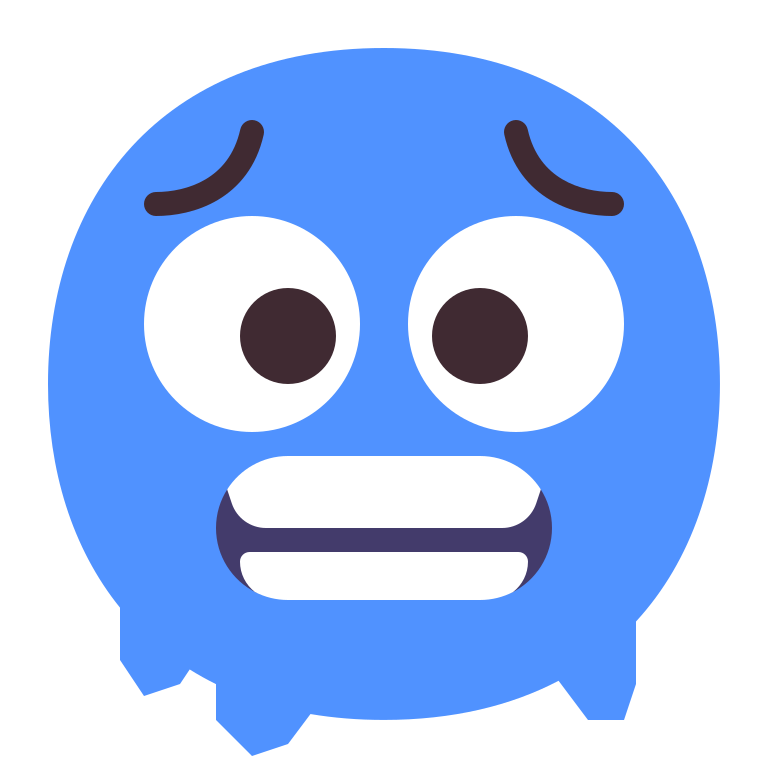
cold face flat